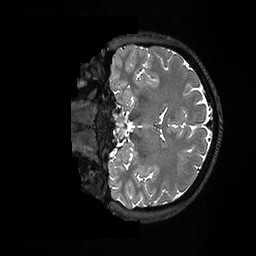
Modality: T2w
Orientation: coronal
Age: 30
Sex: female
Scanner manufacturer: ge
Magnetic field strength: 3 T
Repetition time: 3.202 s
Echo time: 0.06683 s